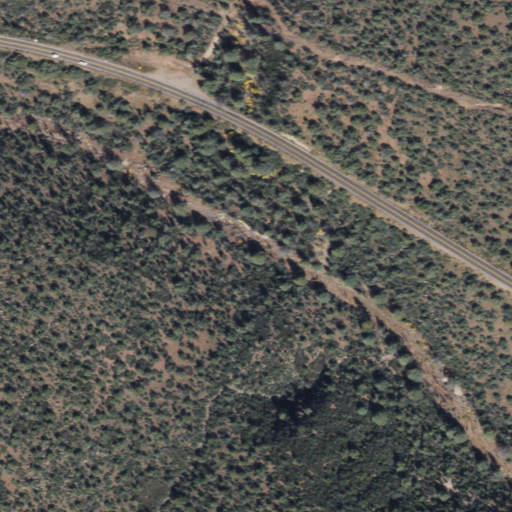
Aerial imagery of valley in Arizona named Buckhead Draw containing evergreen forest, low intensity development, open development, and shrub